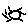
Label: sun